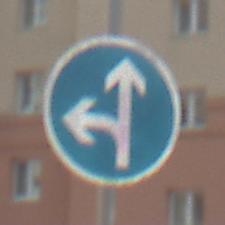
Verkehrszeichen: VorgeschriebeneFahrtrichtungGeradeausOderLinks
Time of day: MorningAfternoon
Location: Outdoor (Urban)
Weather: PartlyCloudy
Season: NotSpecified
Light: Natural